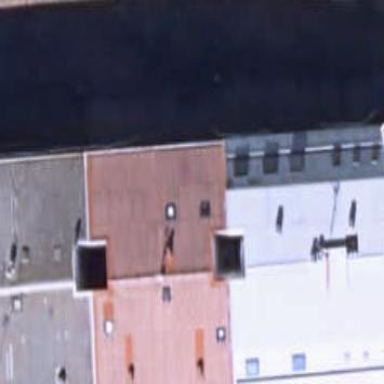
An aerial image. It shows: Image showing building with apartments.